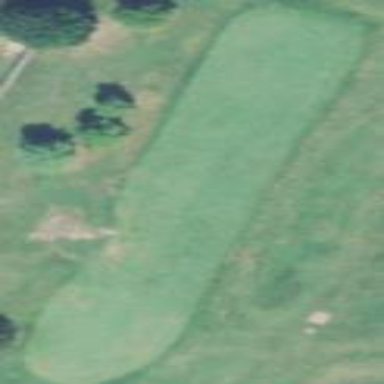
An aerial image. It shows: Grassy area designated as golf fairway.